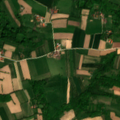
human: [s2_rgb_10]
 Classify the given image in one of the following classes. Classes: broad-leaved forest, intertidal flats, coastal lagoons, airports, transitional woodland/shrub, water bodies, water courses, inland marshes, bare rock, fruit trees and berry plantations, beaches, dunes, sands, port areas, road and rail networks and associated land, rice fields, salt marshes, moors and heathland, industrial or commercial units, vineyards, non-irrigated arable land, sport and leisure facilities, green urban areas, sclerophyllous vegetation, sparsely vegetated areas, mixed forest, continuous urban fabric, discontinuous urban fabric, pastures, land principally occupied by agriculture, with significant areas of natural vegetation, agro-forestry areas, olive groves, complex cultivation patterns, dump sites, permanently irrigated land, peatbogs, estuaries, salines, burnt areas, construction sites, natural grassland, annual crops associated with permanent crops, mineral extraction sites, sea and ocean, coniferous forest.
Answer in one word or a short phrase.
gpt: complex cultivation patterns, land principally occupied by agriculture, with significant areas of natural vegetation